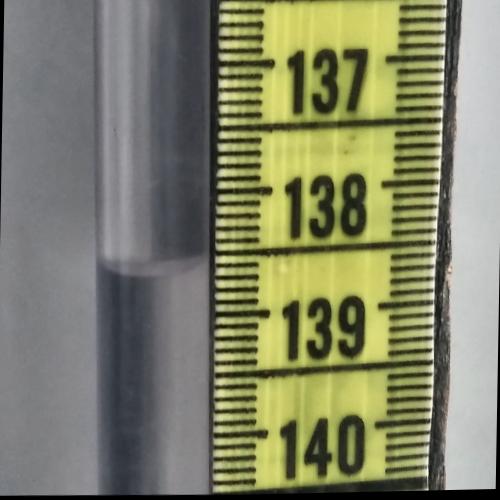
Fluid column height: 138.6 cm